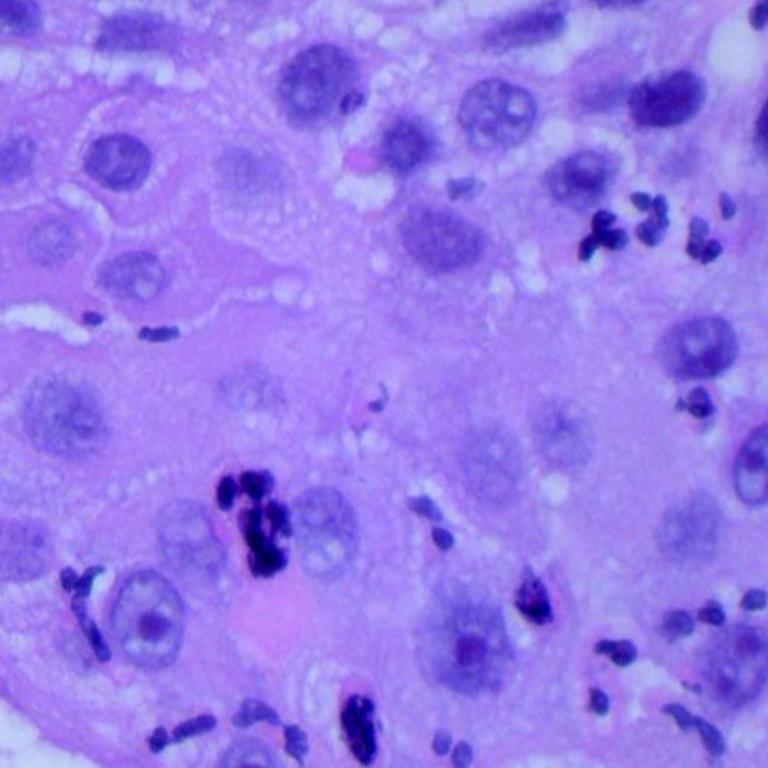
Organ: lung
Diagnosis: squamous carcinomas